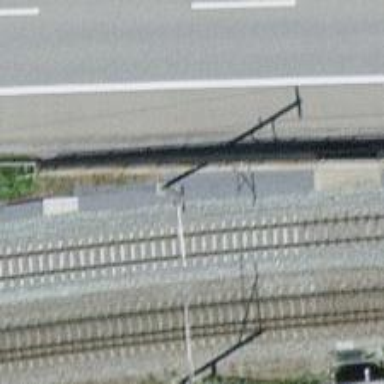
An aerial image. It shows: Power pole.